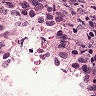
Metastatic tissue present: yes